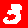
Digit: 3